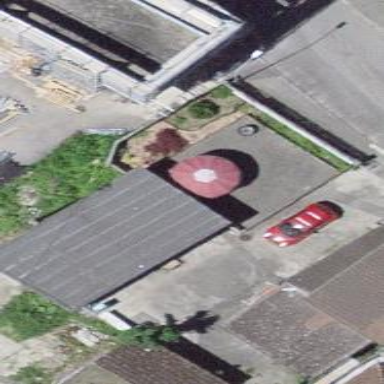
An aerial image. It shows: Garage building.